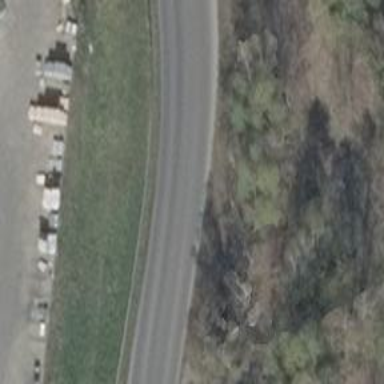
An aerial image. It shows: Residential road with asphalt surface.